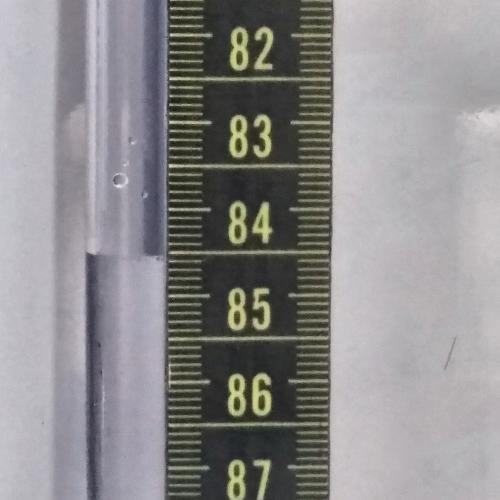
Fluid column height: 84.5 cm